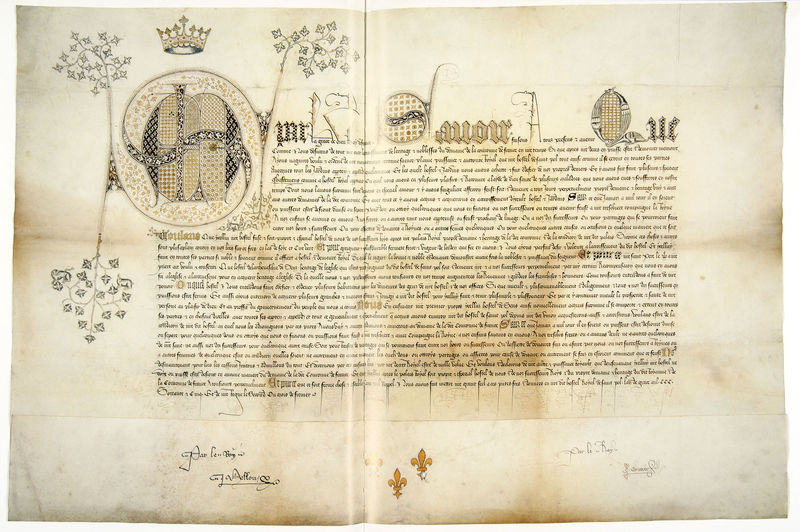
Titel: Der König Frankreichs Karl V. gliedert an den Kronbereich das Hotel des Erzbischofs von Sens, das nahe dem Hotel Saint-Pol liegt; er erklärt es als unveräußerlich und den gleichen Status wie das Hotel Saint-Pol, an das es sich angliedert
Institution: Paris, Archives nationales
Schlagwörter: baum, blau, kariert, zeichnung, rot, muster, ornament, alt, bibel, ast, zweige, gold, adel, pflanze, krone, schrift, sigantur, könig, wein, unterschrift, buch, zweig, druck, seite, text, buchstabe, initiale, flecken, pergament, wappen, efeu, brief, mittelalter, urkunde, lilien, amor, handschrift, dokument, latein, buchmalerei, manuskript, stundenbuch, inizial, fleur de lys, s, o, q